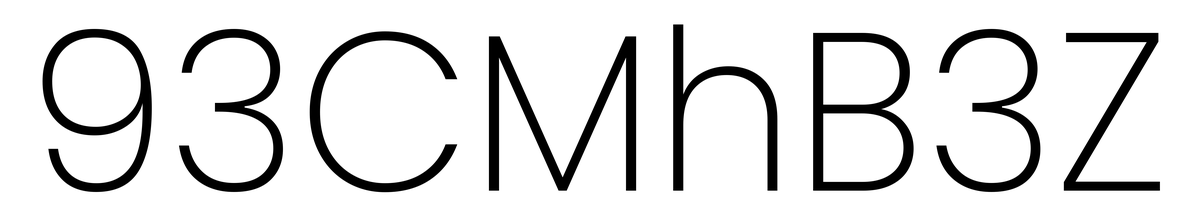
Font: Poppins-ExtraLight